Question: Amazon features a "Edit Redirection Rules" in the S3 management console:

But , which I can't find. Even on Amazon's <URL>, it shows screenshots from the S3 interface, and there's no mention to any web API.
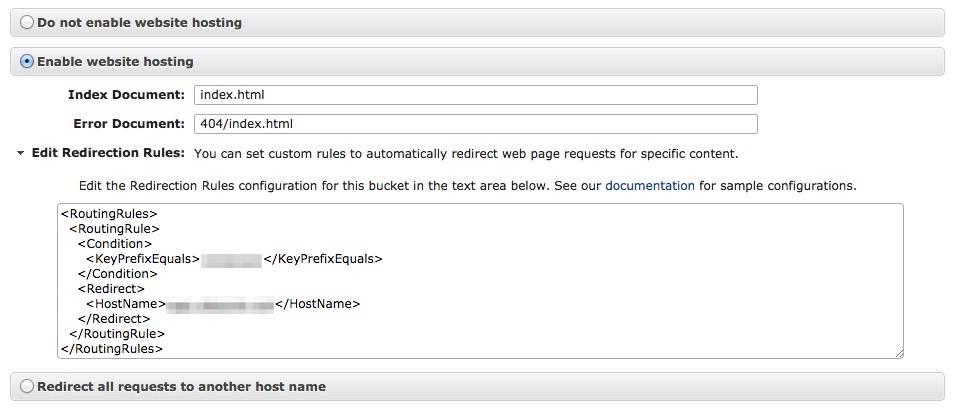
Answer: The various AWS SDKs call this 'putBucketWebsite':
- <URL>